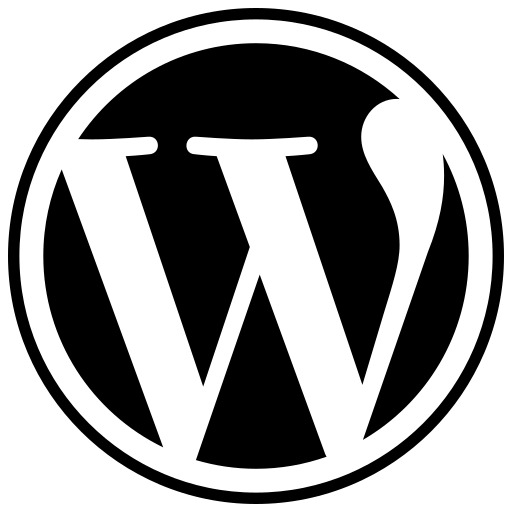
Tags: icon, FontAwesome, fa-icon, brand, wordpress